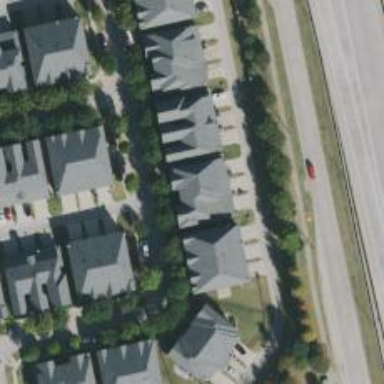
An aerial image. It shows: Alley classified as service road.